Question: I would like to create a winform like this:

I already accomplished the visual effect (like as seen in the picture), by <URL>. But I can't disallow resizing the form, since to have the border, it must be "Sizeable". Someone suggested putting Minimum Size and Maximum Size values equal to the current Form Size. This solves part of the issue, but when the mouse hovers the border, it still shows the double-ended arrow, suggesting the form is resizeable. Is there any way of disable this cursor change? My goal is to mimic the original systray popups in Windows 7, like the network, sound, etc.
Thank you!
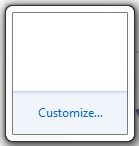
Answer: Add a message handler to your form and handle WM_NCHITTEST. When the original returns HTSIZE (etc.), return HTNONE or HTCAPTION.
Something like <URL> should get you started.
To explain:
When Windows wants to know which cursor to use for your window, it first sends you a 'WM_NCHITTEST' message (non-client hit test). This message is handled by the 'WndProc' method. Your window is supposed to return one of the 'HT*' codes to tell Windows which part of the window the mouse is over. For example, return 'HTCAPTION' for the caption area, 'HTCLIENT' for the client area, or 'HTSIZENESW' for the bottom left sizing corner. The default message handler (calling 'base.WndProc') deals with this for standard windows.
We don't have a standard window.
What we're trying to do here is ask the original window what the mouse is over. If it returns any of the 'HTSIZE*' values, we want to replace that return value with 'HTNONE' (for no action) or 'HTCLIENT' (if you want the cursor to be treated as inside the window -- probably not this one) or 'HTCAPTION' (if you want to be able to drag the window by the edges -- might be useful).